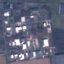
Land use / land cover: Industrial